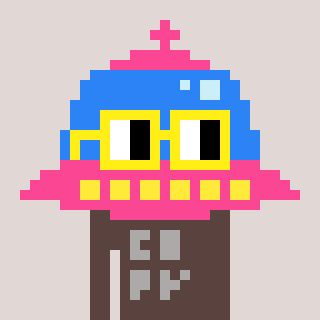
a pixel art character with square yellow glasses, a ufo-shaped head and a darkbrown-colored body on a warm background